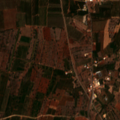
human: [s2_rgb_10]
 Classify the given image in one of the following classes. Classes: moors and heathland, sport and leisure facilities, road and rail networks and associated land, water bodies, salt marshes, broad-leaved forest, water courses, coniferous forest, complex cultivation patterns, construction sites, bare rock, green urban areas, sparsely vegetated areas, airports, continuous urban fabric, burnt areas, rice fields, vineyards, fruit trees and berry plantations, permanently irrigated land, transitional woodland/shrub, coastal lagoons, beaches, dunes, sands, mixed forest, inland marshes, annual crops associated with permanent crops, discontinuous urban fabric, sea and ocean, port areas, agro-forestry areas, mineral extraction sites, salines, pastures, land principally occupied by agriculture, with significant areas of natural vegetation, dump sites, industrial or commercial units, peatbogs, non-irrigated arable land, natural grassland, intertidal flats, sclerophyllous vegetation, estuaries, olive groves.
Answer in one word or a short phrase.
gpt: fruit trees and berry plantations